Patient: sex M, age 68
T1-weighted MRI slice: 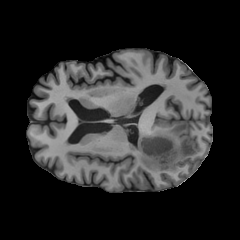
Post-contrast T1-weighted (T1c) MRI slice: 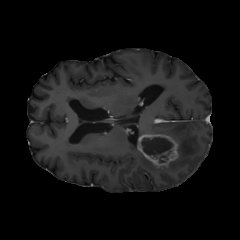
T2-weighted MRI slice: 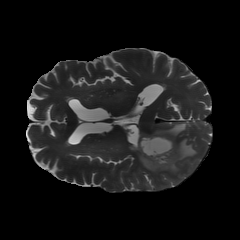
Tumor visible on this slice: yes
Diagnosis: Glioblastoma, IDH-wildtype
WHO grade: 4